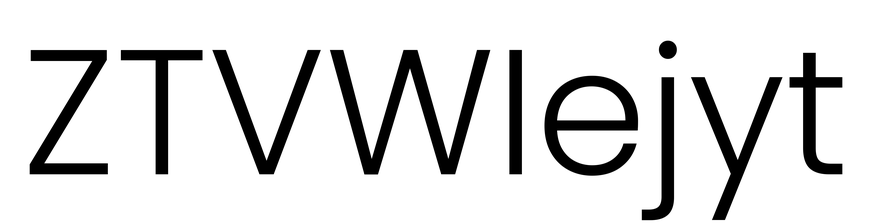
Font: Poppins-Light